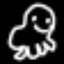
Label: frog